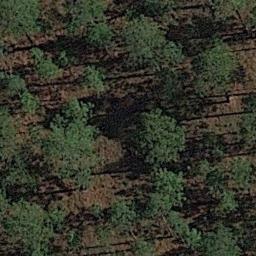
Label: forest